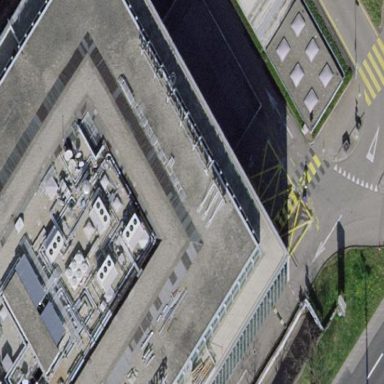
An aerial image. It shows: View of roof of building.